Question: I am trying to display a window picker dialog in android with the default selection to be instead of "None" how it is currently, to be selected the default phone's alarm/ringtone.
Here is the code I tried:
'''
Intent intent = new Intent(RingtoneManager.ACTION_RINGTONE_PICKER);
intent.putExtra(RingtoneManager.EXTRA_RINGTONE_TYPE,
RingtoneManager.TYPE_NOTIFICATION
| RingtoneManager.TYPE_RINGTONE);
intent.putExtra(RingtoneManager.EXTRA_RINGTONE_SHOW_DEFAULT, true);
intent.putExtra(RingtoneManager.EXTRA_RINGTONE_DEFAULT_URI,
RingtoneManager
.getDefaultUri(RingtoneManager.TYPE_NOTIFICATION));
startActivityForResult(intent, 0);
'''
See the screenshot for details.
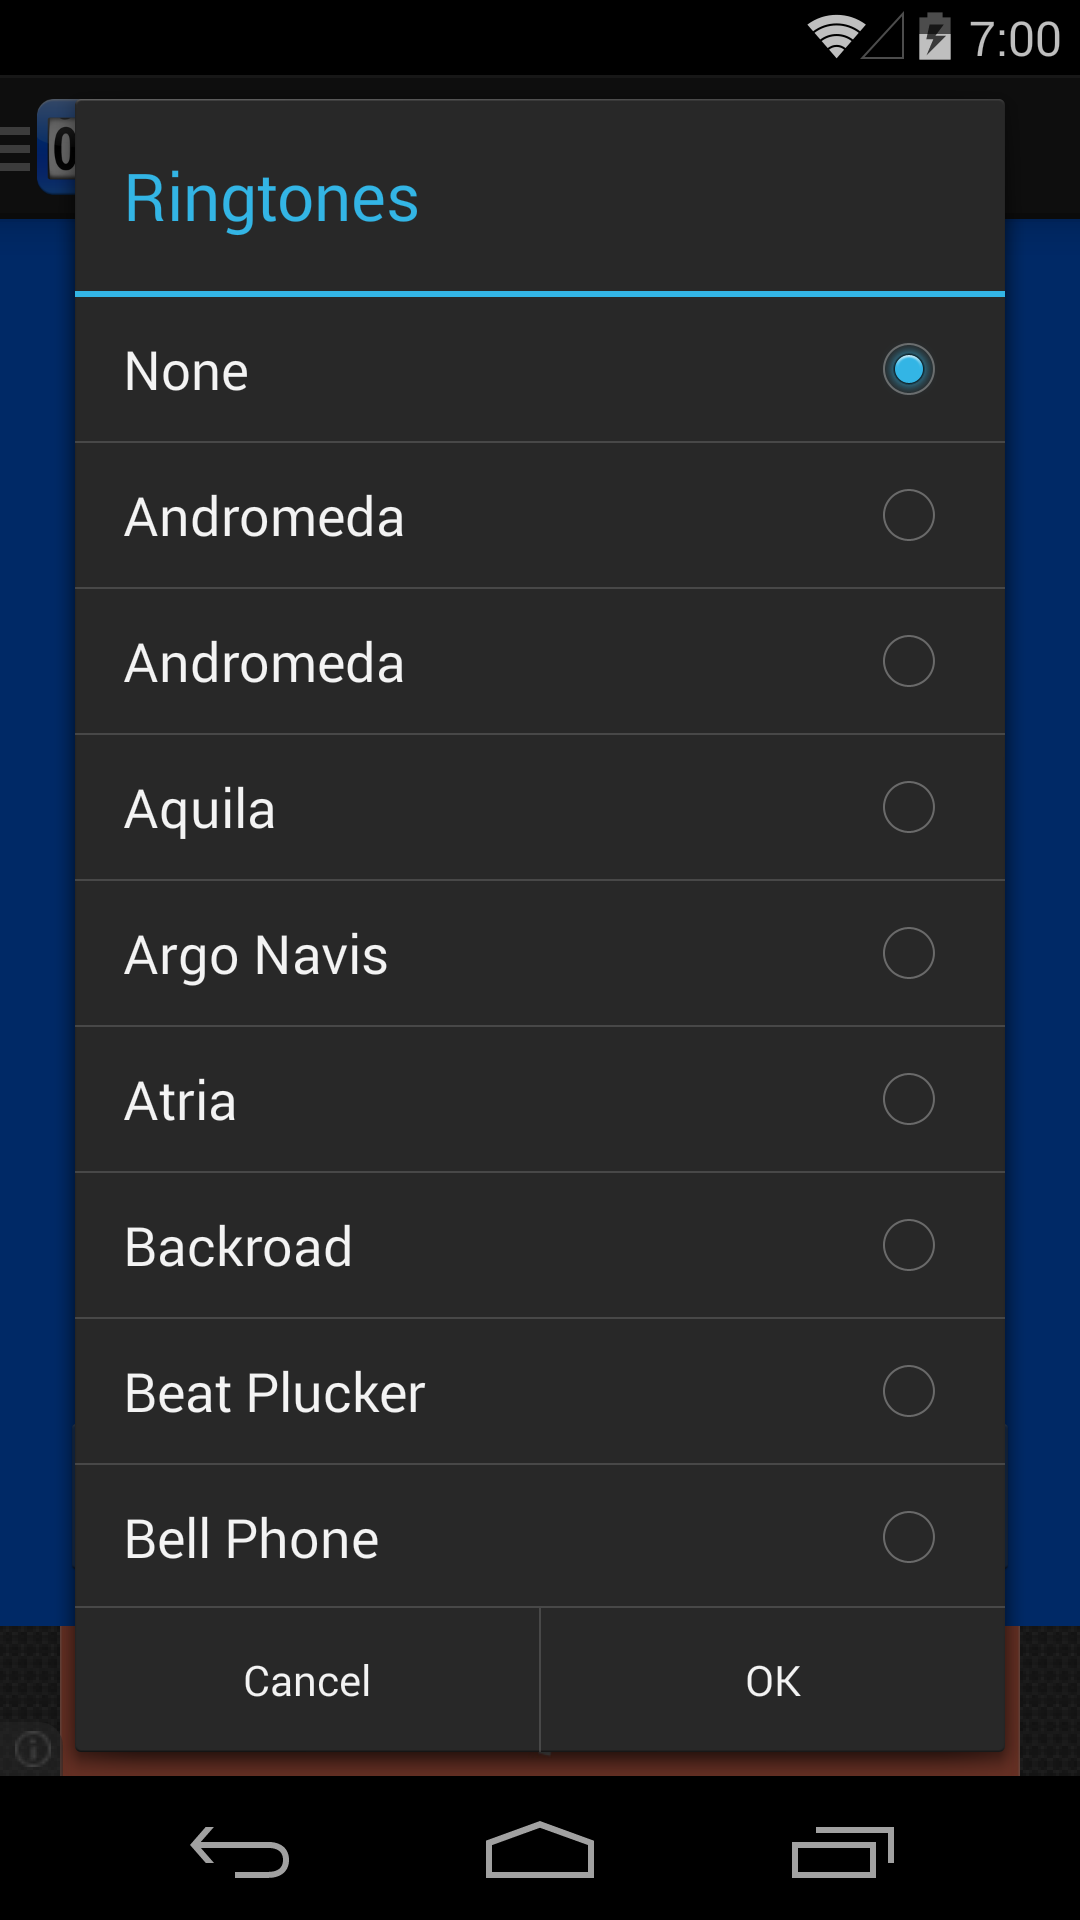
Answer: Have you tried this ?
<URL>